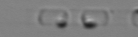
Label: Skeletonema